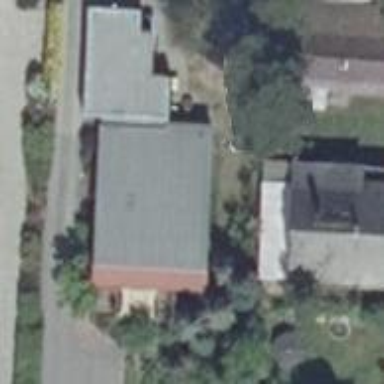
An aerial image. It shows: Veterinary facility.